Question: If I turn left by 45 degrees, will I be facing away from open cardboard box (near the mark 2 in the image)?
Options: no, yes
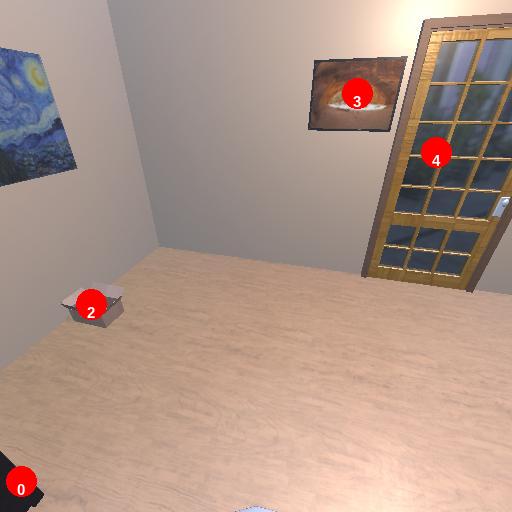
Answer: no